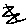
Label: zigzag